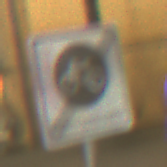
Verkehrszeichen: EndeFahrradstrasse
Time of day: Night
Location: Outdoor (Urban)
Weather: PartlyCloudy
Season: NotSpecified
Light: Artificial